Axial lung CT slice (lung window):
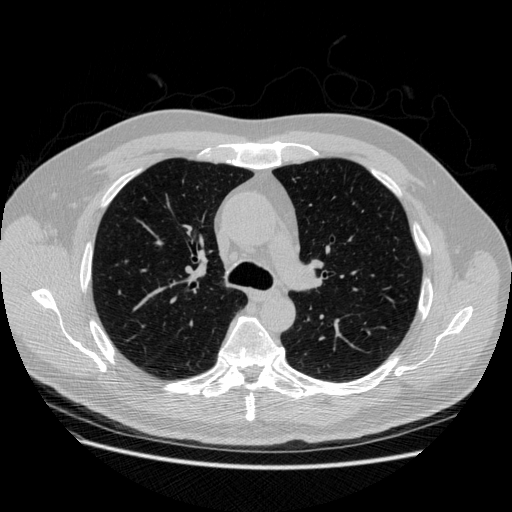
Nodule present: no